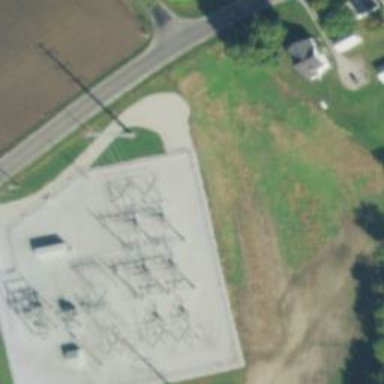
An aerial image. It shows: Switch used for power control.